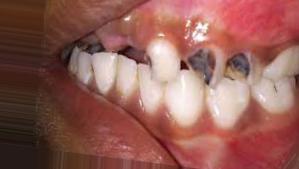
Condition: Caries